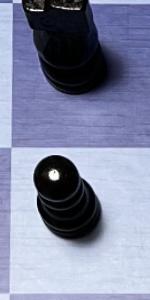
Label: Pawn_Black